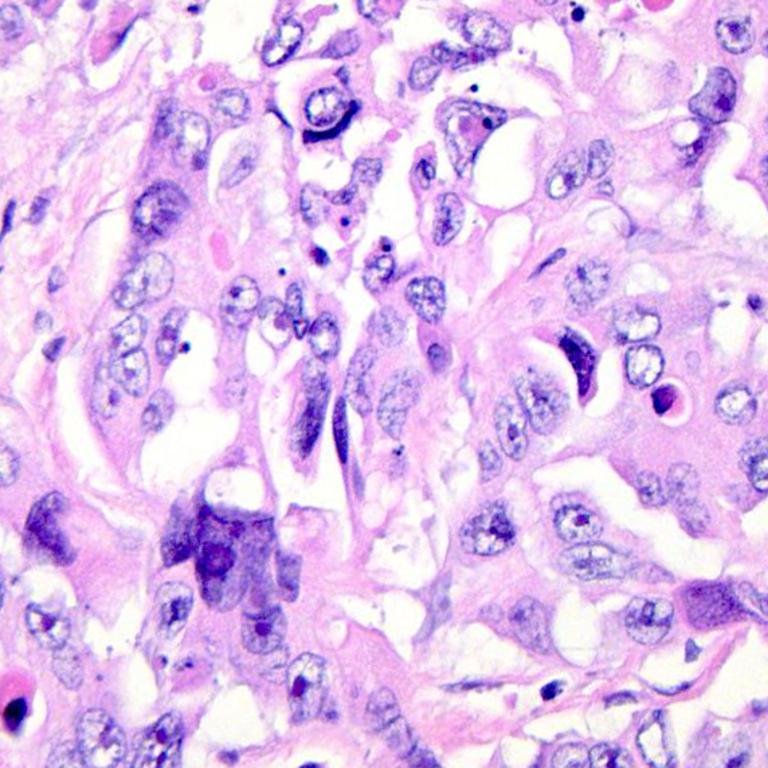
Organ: colon
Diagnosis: adenocarcinomas